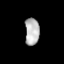
Tissue: lung
Cell type: Epithelial cells
Senescence score: 0.1918
Nuclear area (px): 379
Mean DAPI intensity: 185.43